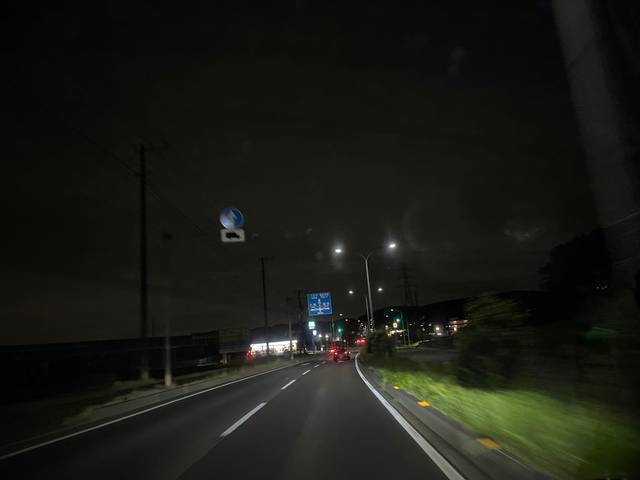
Region: Japan
Coordinates: 35.849, 139.364